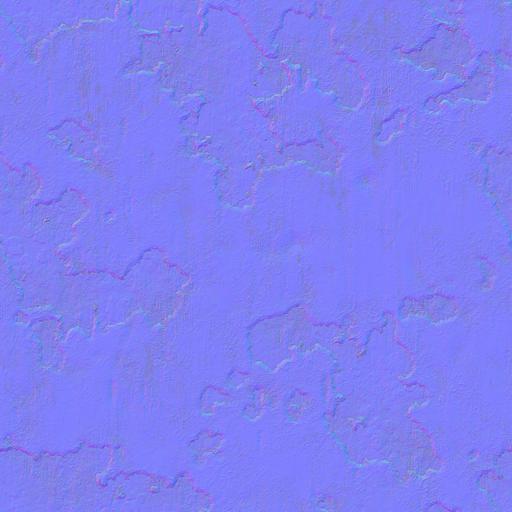
metal paint painted rust